I will show an image sequence of human cooking. I have annotated the images with numbered circles. Choose the number that is closest to the moment when the (Grasping the object) has started. You are a five-time world champion in this game. Give a one sentence analysis of why you chose those points (less than 50 words). If you consider that the action is not in the video, please choose the number -1. Provide your answer at the end in a json file of this format: {"points": []}
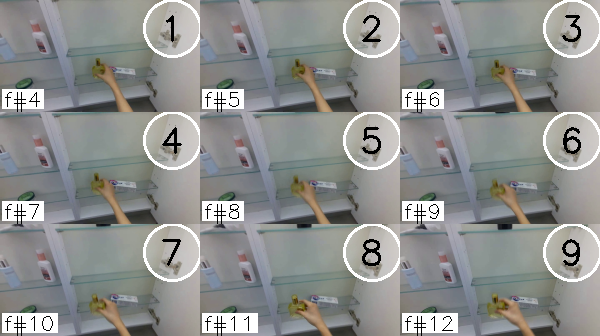
Frame 2 shows the clearest moment of hand-object contact.
{"points": [2]}